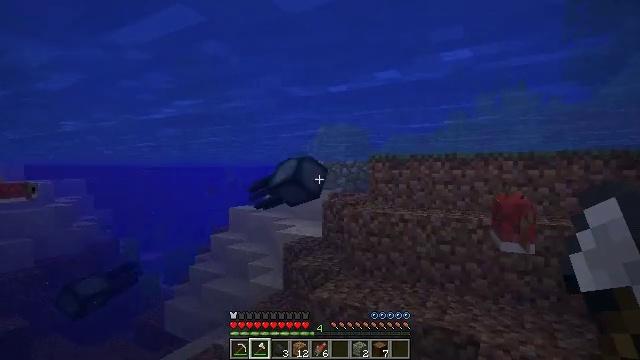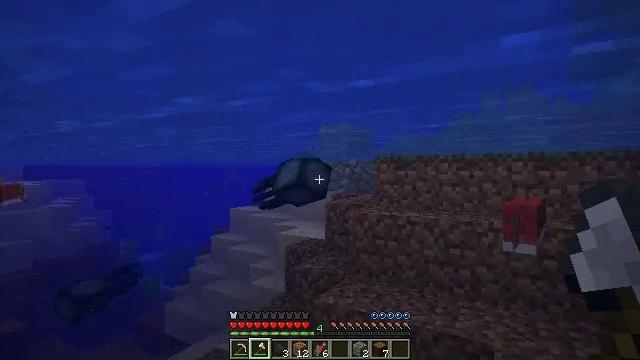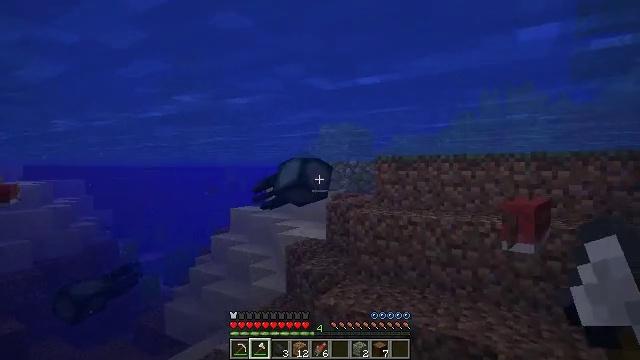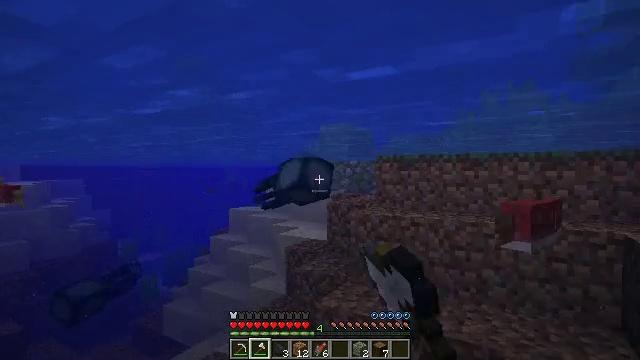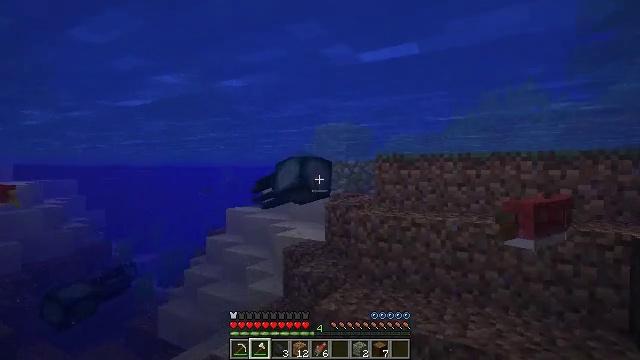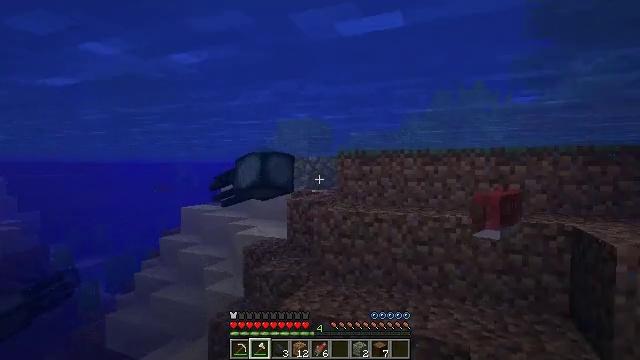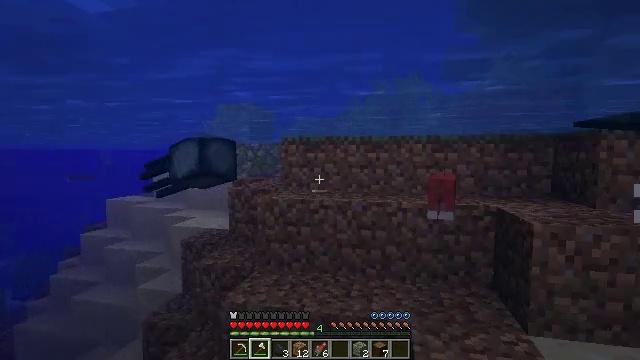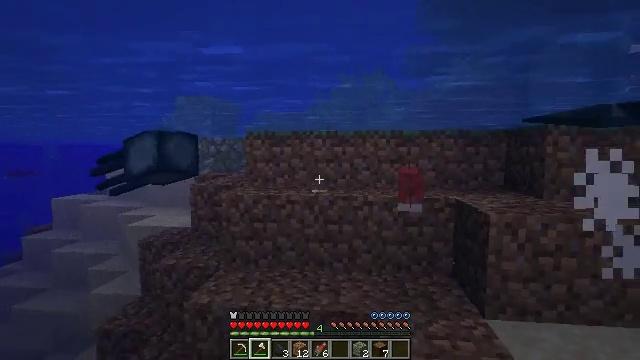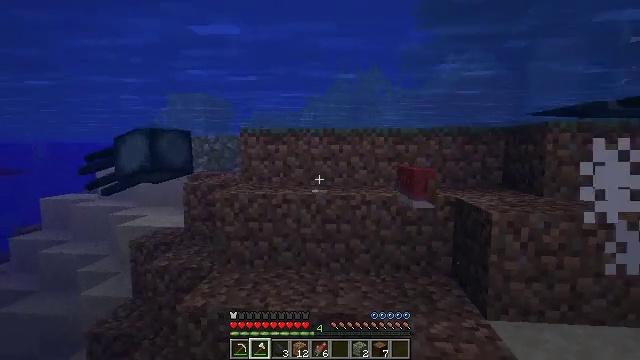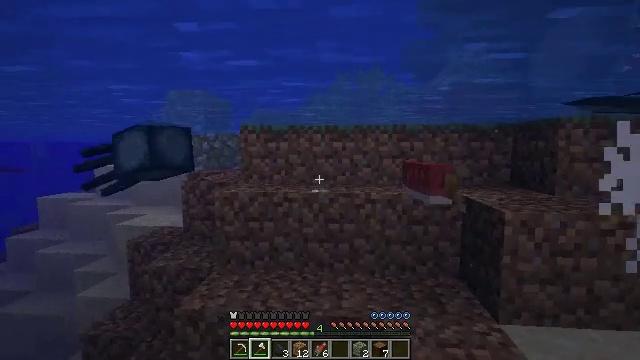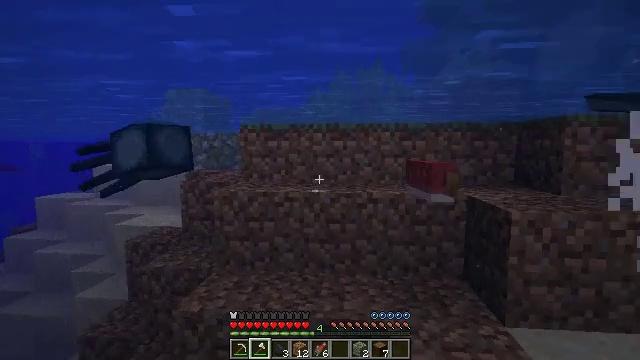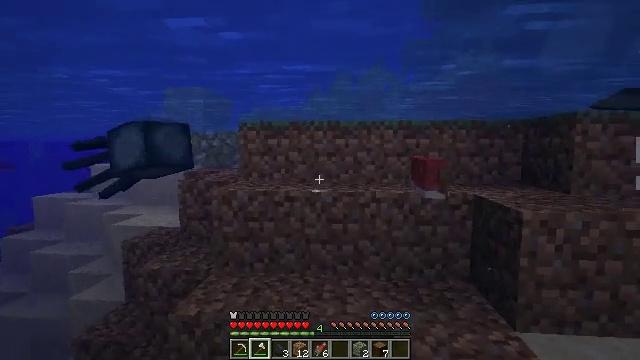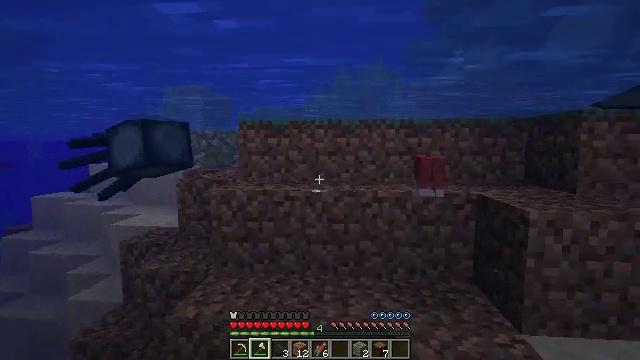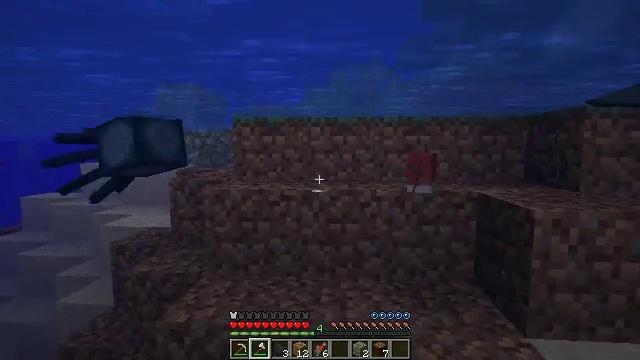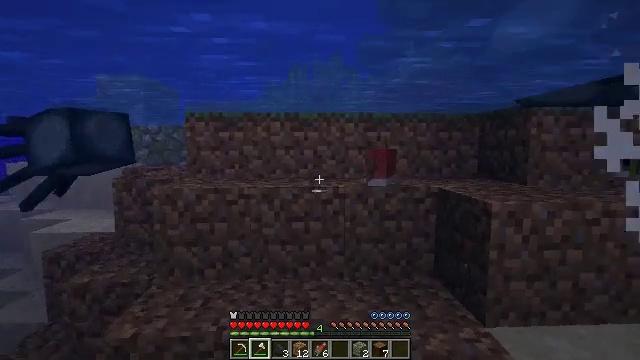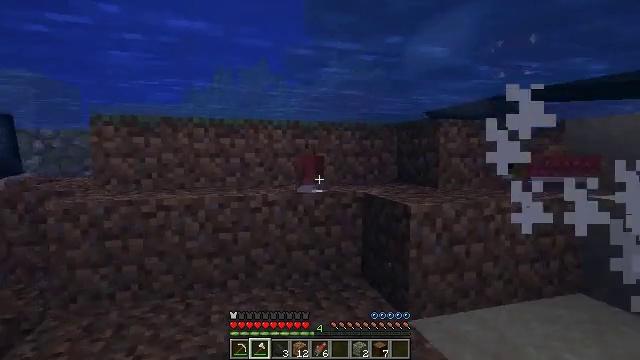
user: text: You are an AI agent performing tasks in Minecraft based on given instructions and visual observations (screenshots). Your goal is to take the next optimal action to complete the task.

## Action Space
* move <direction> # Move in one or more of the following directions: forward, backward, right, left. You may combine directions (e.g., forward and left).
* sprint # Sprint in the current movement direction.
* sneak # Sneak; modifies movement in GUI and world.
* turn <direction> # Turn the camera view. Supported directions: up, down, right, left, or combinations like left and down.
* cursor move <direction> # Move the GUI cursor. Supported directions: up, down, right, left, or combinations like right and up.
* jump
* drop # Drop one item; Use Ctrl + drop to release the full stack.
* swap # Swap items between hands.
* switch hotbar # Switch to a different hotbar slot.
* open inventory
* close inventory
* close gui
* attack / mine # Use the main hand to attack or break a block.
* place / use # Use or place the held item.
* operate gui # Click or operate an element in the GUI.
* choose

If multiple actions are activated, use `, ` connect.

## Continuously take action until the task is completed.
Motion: motion action
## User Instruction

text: Hunt fish.
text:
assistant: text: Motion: move forward
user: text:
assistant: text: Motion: move forward, attack / mine
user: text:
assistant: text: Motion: move forward, attack / mine
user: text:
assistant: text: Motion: move forward, attack / mine
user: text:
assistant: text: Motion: move forward, turn right
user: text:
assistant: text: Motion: move forward, turn right and down
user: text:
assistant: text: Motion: move forward, turn right
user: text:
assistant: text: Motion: move forward, turn right
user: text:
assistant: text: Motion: move forward
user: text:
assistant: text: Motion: move forward
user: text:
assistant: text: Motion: move forward
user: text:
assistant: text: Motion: move forward
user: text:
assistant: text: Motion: move forward
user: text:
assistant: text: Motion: move forward, turn right
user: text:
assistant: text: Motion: move forward, turn right and up
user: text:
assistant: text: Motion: move forward, turn right and up
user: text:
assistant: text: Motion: move forward, turn right and up
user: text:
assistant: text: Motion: move forward
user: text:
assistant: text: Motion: move forward
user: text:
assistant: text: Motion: move forward, turn up
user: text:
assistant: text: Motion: move forward, turn left and up
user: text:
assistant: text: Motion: move forward
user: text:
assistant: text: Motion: move forward
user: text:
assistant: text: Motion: move forward
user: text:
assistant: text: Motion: move forward
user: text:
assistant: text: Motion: move forward
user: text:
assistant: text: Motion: move forward, turn left and down
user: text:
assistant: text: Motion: move forward, turn left
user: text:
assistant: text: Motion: move forward
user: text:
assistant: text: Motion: move forward